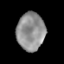
Tissue: lung
Cell type: Others
Senescence score: 0.2223
Nuclear area (px): 1033
Mean DAPI intensity: 145.348